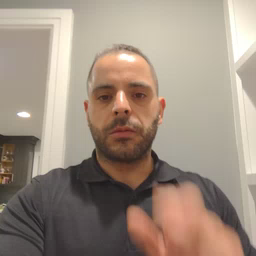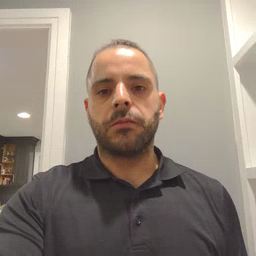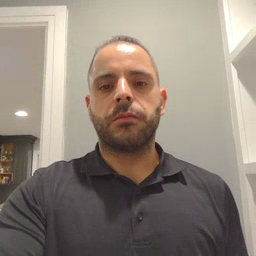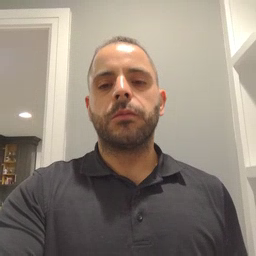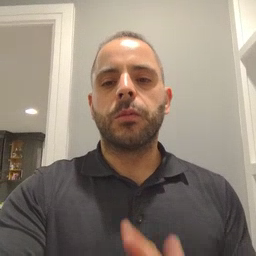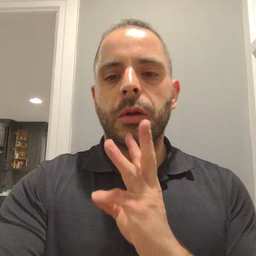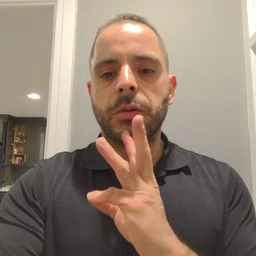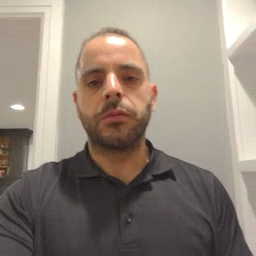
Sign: water